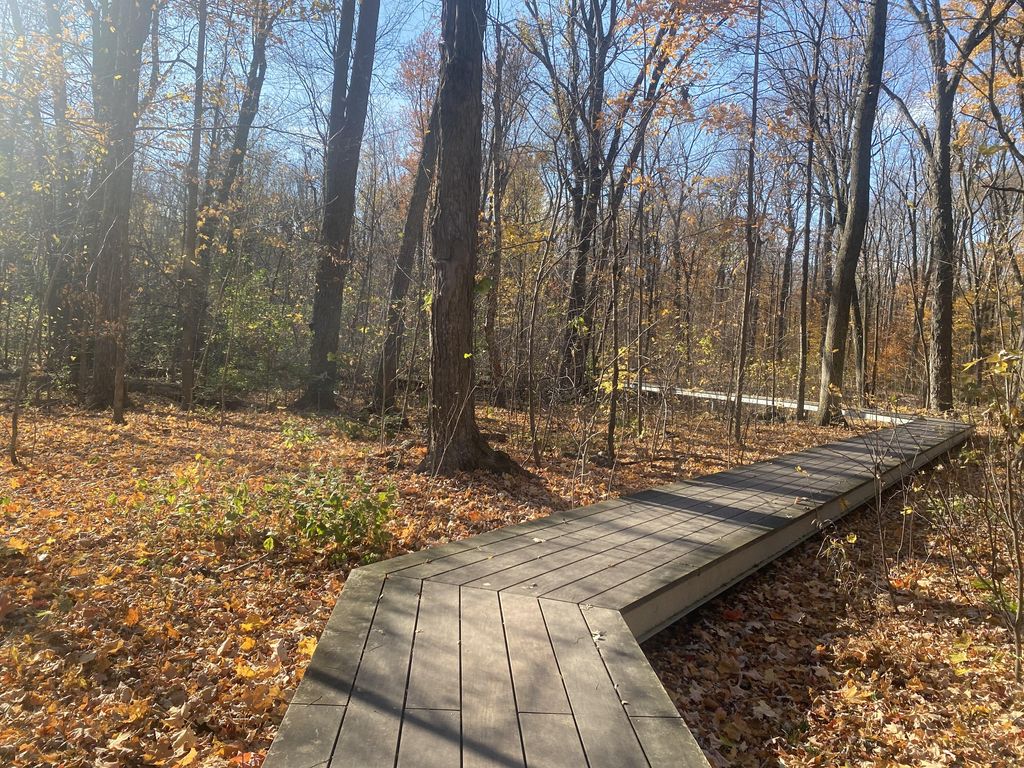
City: montreal